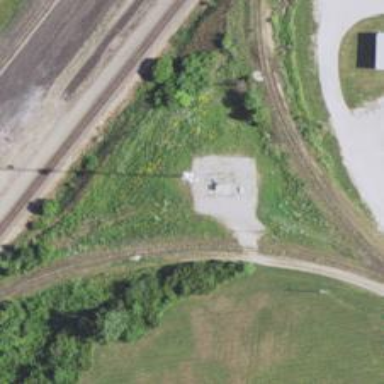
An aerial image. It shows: Railway spur service.